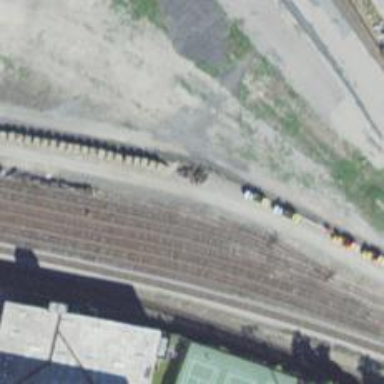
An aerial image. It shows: Abandoned railway yard is depicted.